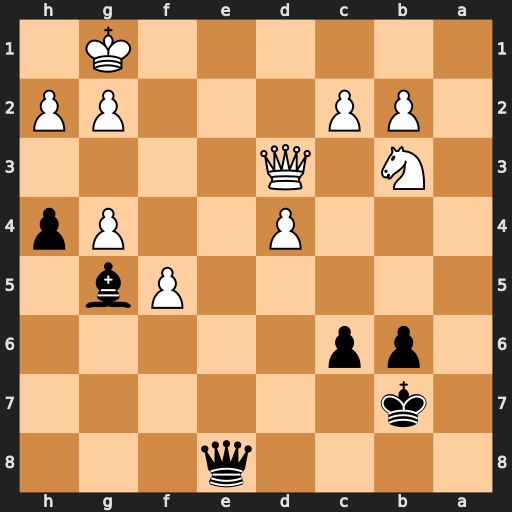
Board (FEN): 4q3/1k6/1pp5/5Pb1/3P2Pp/1N1Q4/1PP3PP/6K1
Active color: b
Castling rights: -
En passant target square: -
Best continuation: Qe1+ Qf1 Be3+ Kh1 Qxf1#